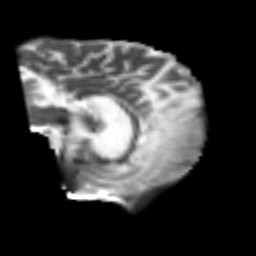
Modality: T2w
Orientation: sagittal
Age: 58
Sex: male
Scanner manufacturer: siemens
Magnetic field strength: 3 T
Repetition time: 4.999 s
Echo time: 0.07946 s